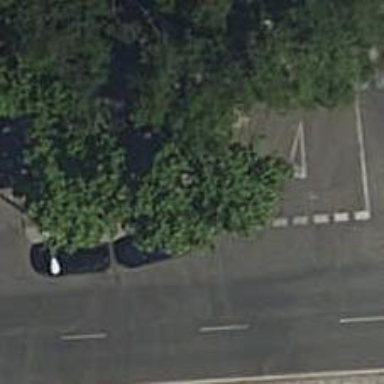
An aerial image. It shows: Kerb barrier.